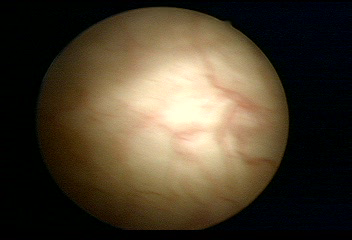
Modality: WLC
Class: Normal mucosa
Bladder cancer association: No